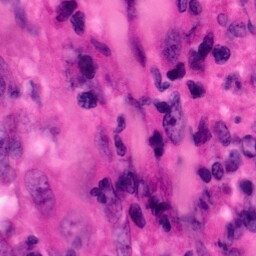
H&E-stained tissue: Pancreatic